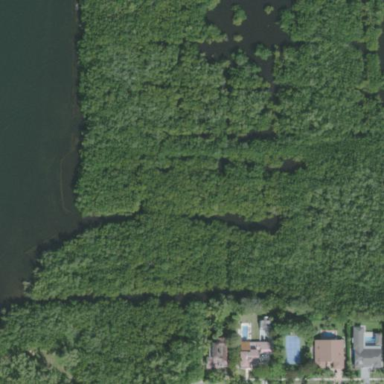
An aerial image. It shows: Wetland area dominated by mangroves.